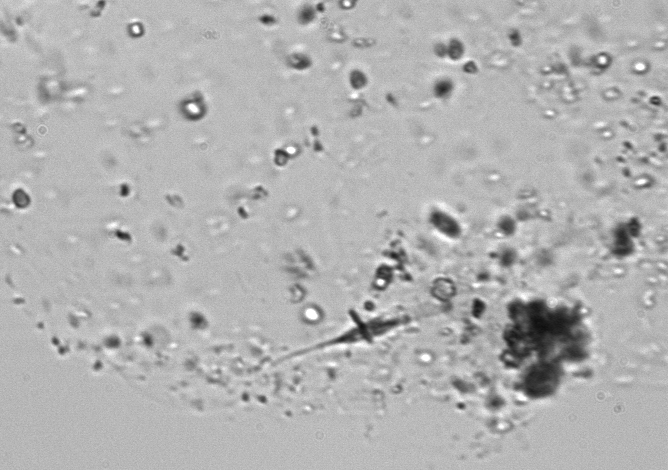
Label: Phaeocystis